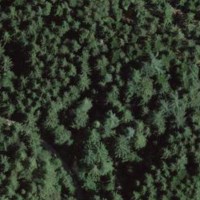
EUNIS habitat code: 43
Species observed at this site:
Fraxinus excelsior
Sorbus aucuparia